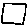
Label: square